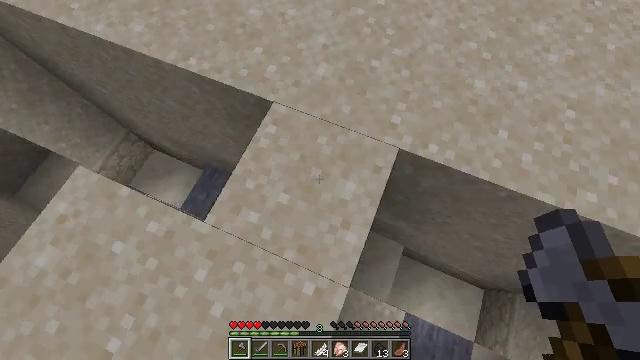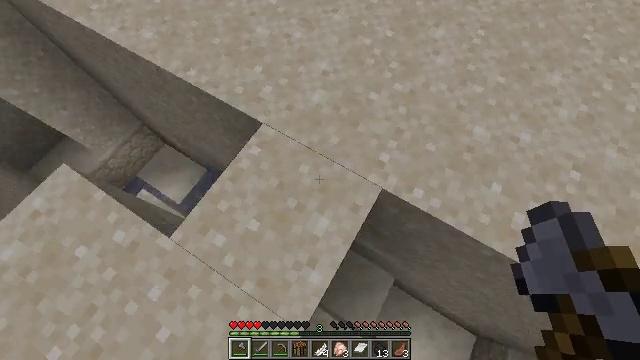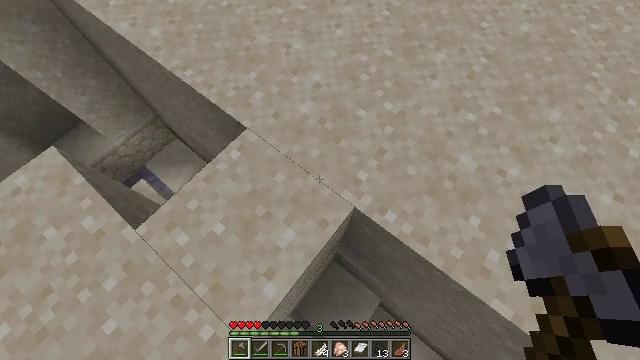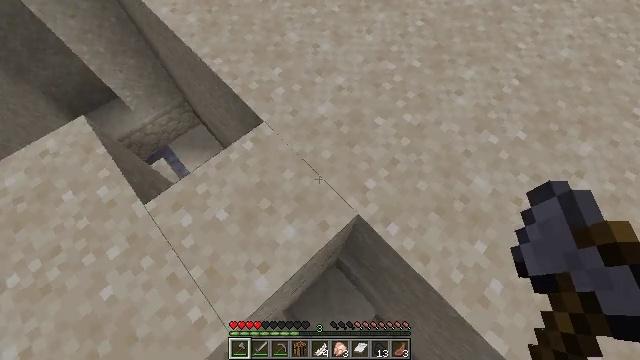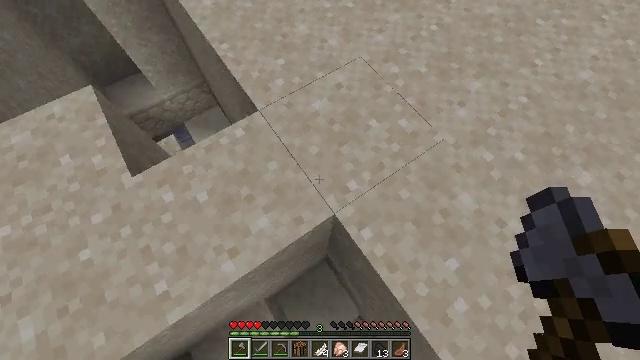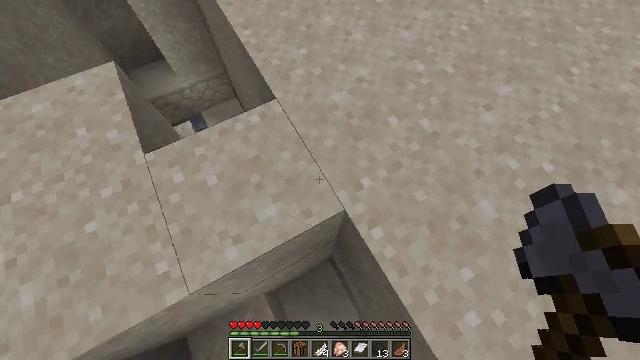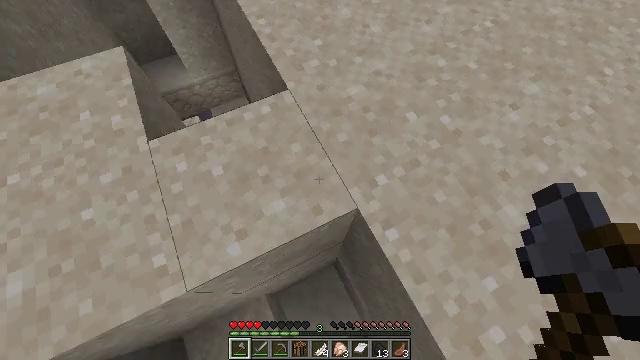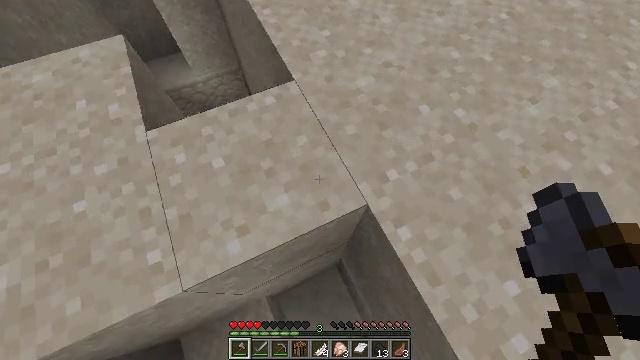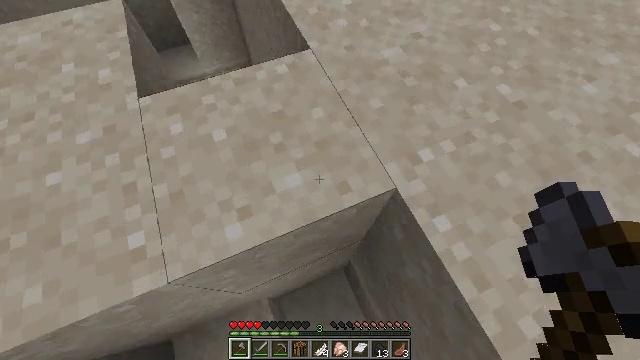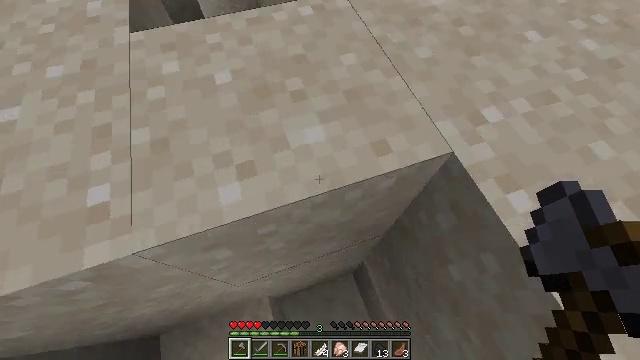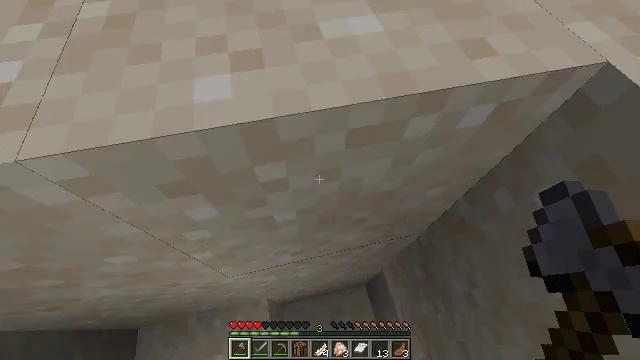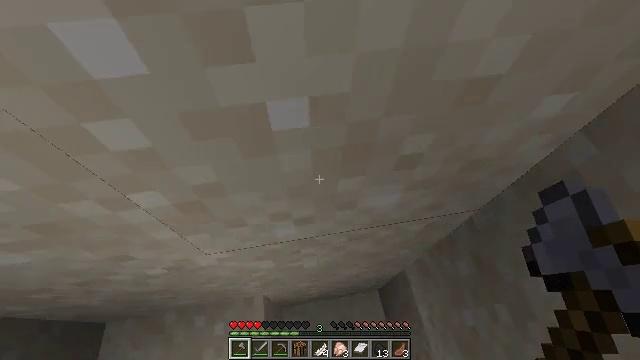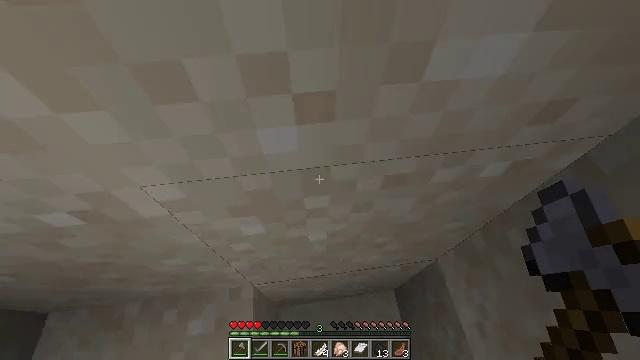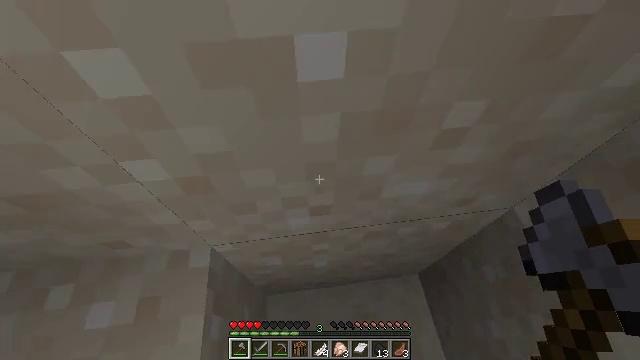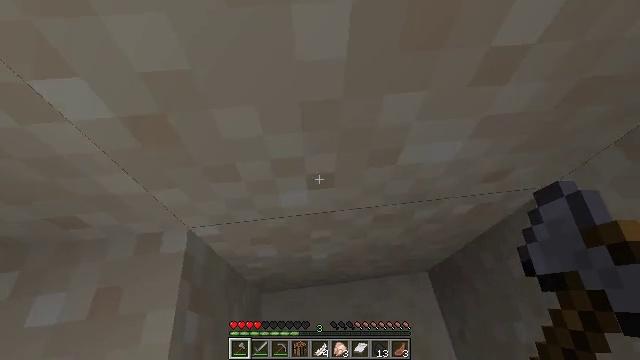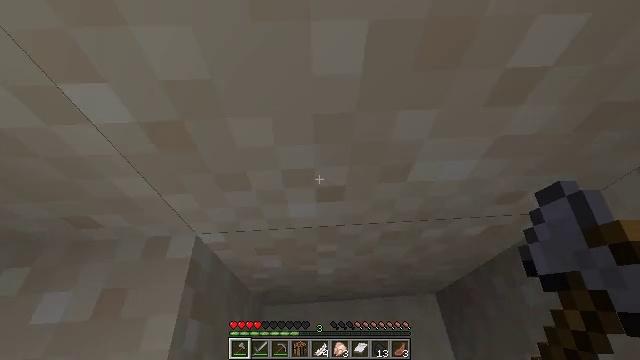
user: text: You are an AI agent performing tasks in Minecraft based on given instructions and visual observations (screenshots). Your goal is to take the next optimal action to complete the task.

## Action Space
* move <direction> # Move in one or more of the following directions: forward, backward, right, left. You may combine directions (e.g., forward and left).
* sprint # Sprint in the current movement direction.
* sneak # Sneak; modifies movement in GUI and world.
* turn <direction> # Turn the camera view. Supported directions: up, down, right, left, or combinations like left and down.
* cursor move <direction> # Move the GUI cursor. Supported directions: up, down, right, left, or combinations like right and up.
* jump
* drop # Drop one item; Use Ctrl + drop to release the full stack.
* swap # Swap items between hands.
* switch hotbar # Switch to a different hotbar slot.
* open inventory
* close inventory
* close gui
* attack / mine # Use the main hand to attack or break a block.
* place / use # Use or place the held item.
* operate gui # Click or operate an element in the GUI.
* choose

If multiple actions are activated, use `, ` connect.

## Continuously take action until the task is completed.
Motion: motion action
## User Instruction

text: Break the sand block.
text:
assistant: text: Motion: move right, turn left and up
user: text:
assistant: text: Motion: move right, turn left and up
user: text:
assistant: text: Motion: move right, turn left
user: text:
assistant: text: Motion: turn left and down
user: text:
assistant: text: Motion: move left, turn left
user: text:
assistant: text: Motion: move left, turn left
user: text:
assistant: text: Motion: move left
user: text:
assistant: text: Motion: move left, turn left and up
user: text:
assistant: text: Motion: move forward, turn left and up
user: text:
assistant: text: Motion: move forward, turn left and up
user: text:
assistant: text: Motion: move forward, turn left and up
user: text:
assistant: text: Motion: move forward, turn left and up
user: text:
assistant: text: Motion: move forward
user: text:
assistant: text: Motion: move forward
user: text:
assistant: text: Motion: turn left and up
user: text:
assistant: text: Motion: turn left and up
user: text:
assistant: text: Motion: turn left and up
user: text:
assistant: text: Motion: no_op
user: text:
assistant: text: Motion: no_op
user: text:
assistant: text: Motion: no_op
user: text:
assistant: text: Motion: turn up
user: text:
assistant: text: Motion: turn right and up
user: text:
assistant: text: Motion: turn up
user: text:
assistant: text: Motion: no_op
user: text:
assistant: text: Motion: no_op
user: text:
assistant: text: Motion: attack / mine
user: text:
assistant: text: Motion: attack / mine
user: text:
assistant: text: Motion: attack / mine
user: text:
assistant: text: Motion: attack / mine
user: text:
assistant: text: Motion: attack / mine